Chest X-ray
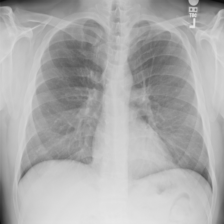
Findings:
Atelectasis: negative
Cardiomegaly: negative
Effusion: negative
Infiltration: negative
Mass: negative
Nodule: negative
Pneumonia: negative
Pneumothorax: negative
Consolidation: negative
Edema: negative
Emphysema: negative
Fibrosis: negative
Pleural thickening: negative
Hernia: negative